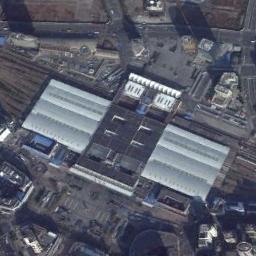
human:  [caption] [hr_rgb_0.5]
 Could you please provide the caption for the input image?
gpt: The railway station is next to some buildings .

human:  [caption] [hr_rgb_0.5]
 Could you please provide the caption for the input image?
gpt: There are many buildings beside the railway station .

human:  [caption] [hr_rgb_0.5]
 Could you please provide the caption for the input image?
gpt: There is a fully equipped railway station in the city .

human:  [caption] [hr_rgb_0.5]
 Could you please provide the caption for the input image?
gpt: The railway station has some railways and a big building .

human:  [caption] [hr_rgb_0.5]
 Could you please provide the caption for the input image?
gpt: There are some buildings around the railway station .